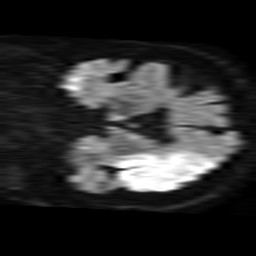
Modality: TRACE
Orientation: coronal
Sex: female
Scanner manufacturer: philips
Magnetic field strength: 1.5 T
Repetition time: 3.403 s
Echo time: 0.06922 s